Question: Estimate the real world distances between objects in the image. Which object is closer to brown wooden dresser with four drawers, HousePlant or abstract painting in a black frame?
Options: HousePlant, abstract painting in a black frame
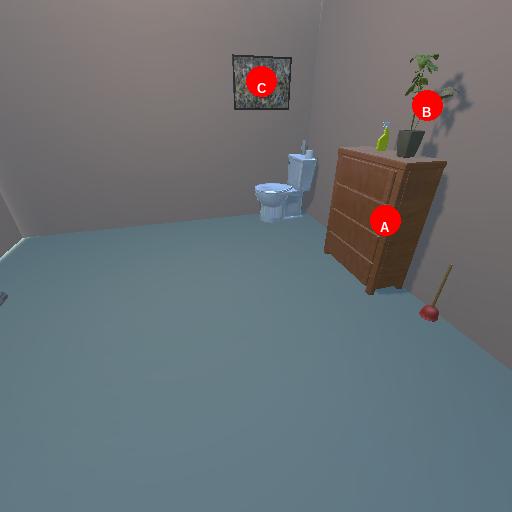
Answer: HousePlant